Aerial crown-view tile of a tropical tree (Barro Colorado Island, Panama), acquired 20240918:
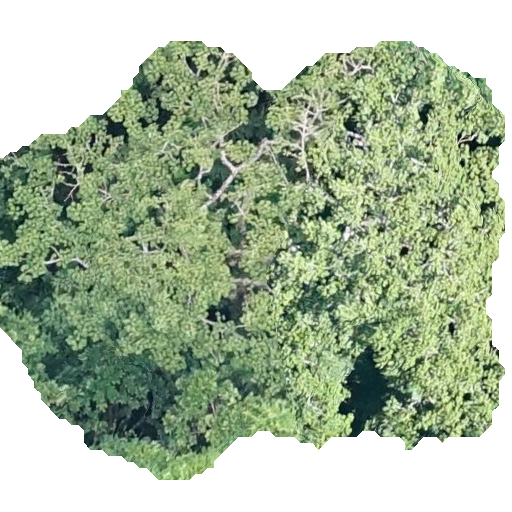
Species: Sterculia apetala
GBIF accepted scientific name: Sterculia apetala
Crown area: 280.336 m²